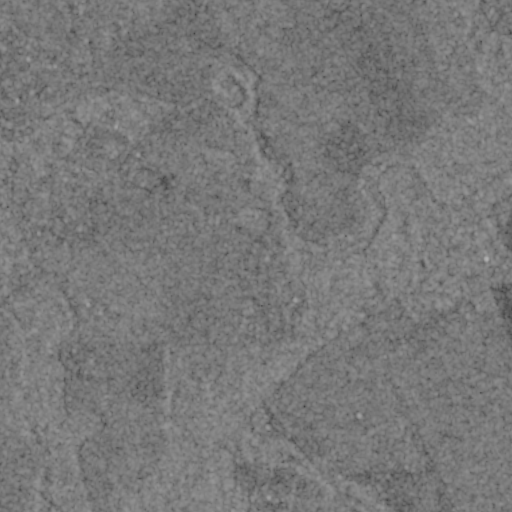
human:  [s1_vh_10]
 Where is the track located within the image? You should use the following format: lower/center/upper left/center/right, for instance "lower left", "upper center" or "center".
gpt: The track is located in the lower center of the image.
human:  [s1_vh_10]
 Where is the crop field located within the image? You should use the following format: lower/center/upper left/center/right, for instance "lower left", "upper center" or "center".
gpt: There is no crop field in the image.

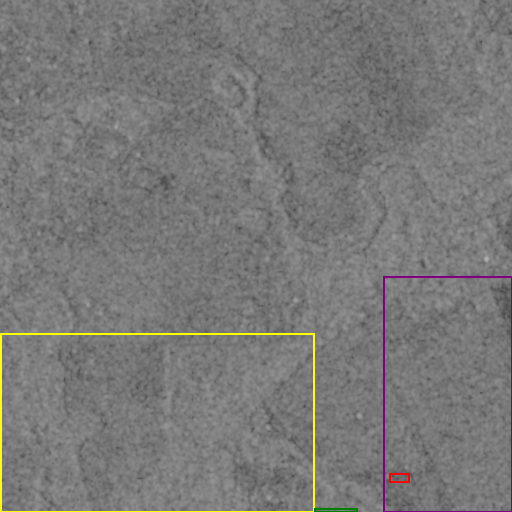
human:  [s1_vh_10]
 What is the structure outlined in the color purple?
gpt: The structure outlined in purple is a crop field.
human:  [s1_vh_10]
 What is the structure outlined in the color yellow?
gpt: The structure outlined in yellow is a park.
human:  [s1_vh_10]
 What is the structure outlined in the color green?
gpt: The structure outlined in green is a track.
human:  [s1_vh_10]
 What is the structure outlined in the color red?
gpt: The structure outlined in red is a building.
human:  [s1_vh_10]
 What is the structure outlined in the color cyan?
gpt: There is no cyan outline.